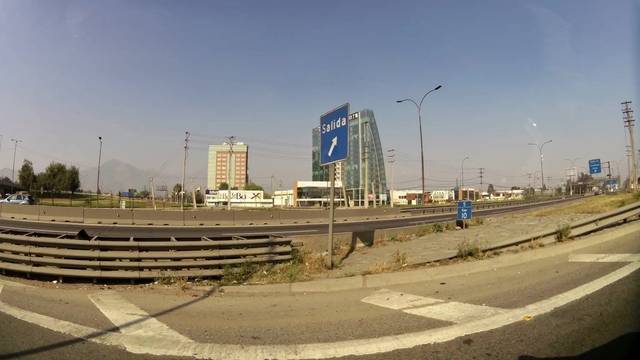
Region: Chile
Coordinates: -33.367, -70.7